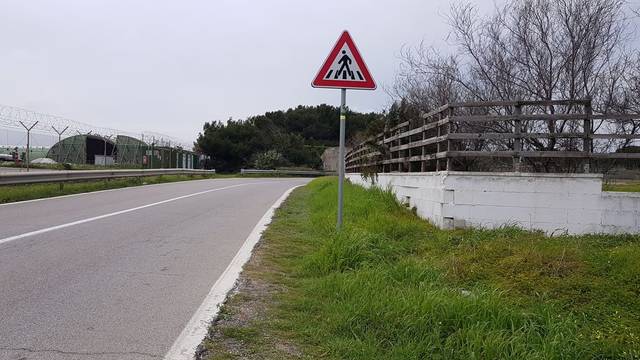
Region: Italy
Coordinates: 40.664, 17.953